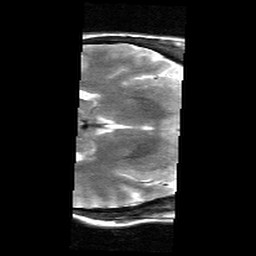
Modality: T2w
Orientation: axial
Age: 28
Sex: male
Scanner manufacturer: siemens
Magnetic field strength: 3 T
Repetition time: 9.43 s
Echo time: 0.064 s